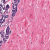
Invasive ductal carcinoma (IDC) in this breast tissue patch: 0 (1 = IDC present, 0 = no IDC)